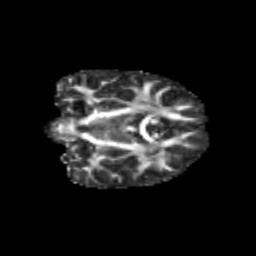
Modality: FA
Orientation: coronal
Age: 10
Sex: female
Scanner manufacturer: siemens
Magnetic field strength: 3 T
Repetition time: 3.8 s
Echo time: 0.07 s